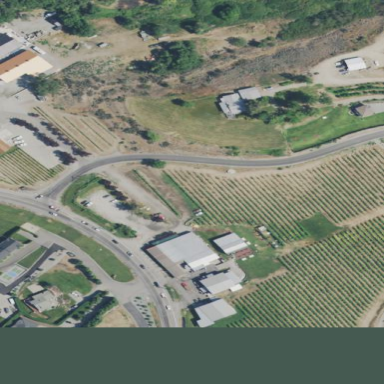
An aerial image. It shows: Vineyard.